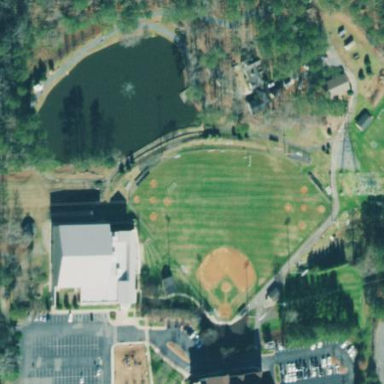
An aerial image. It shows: Baseball pitch for leisure and sports activities.